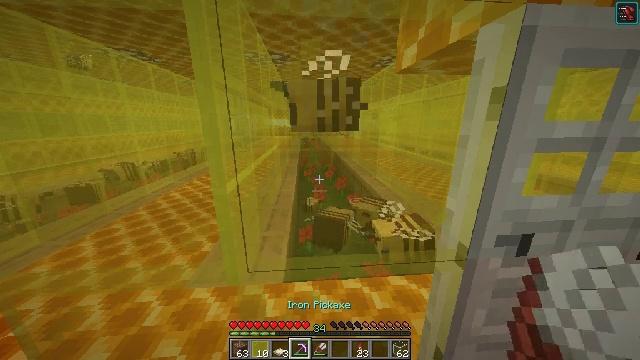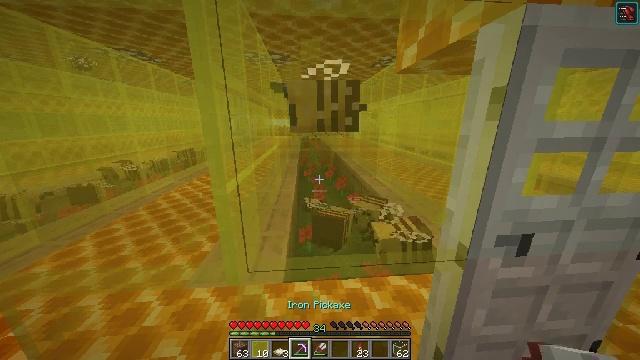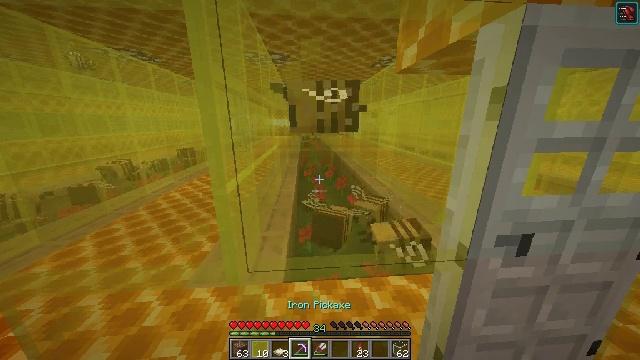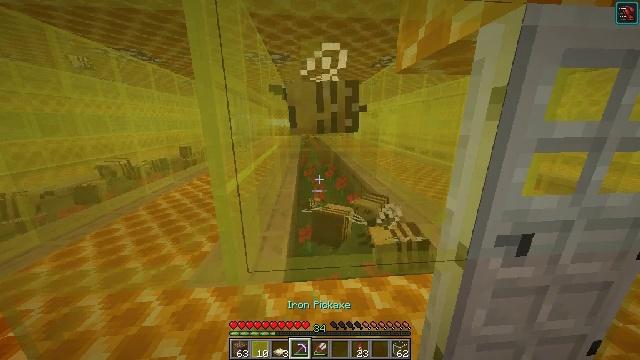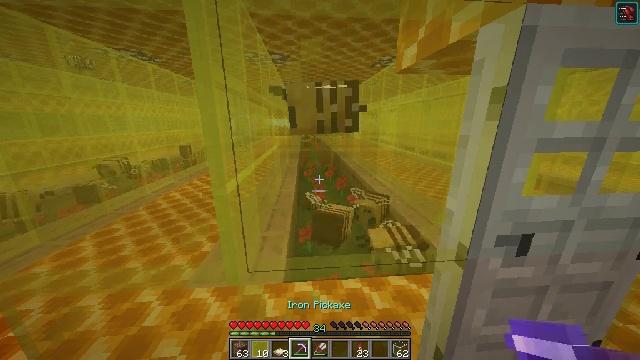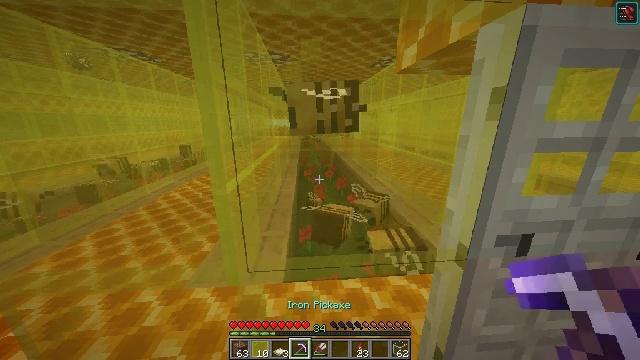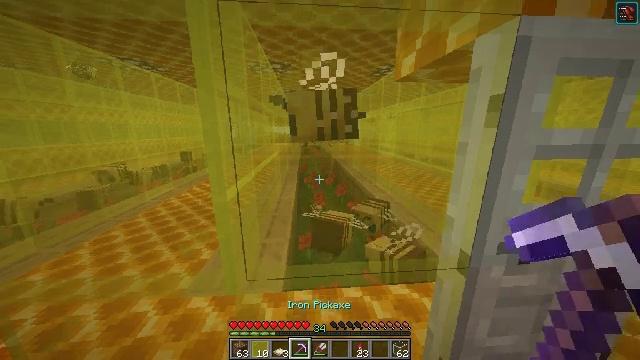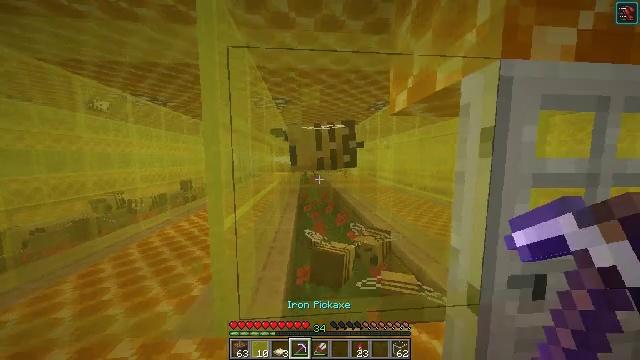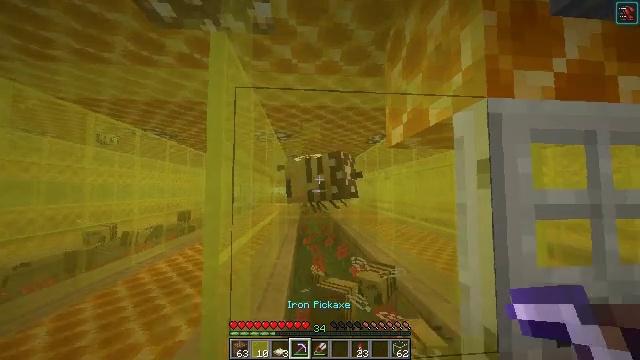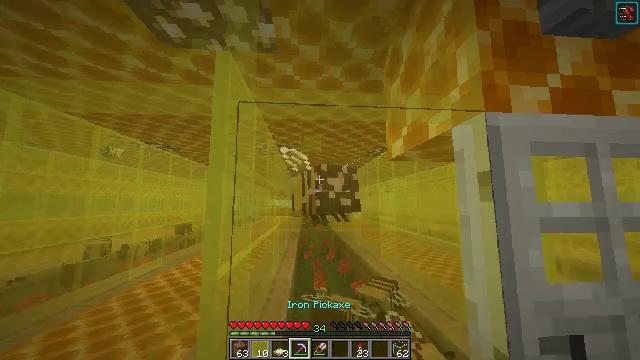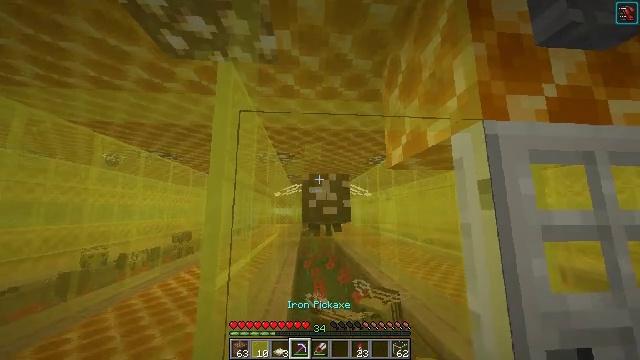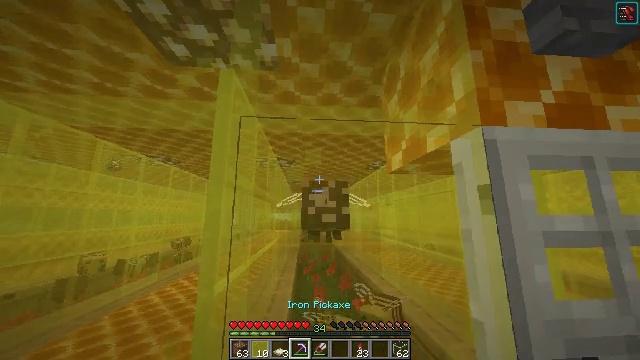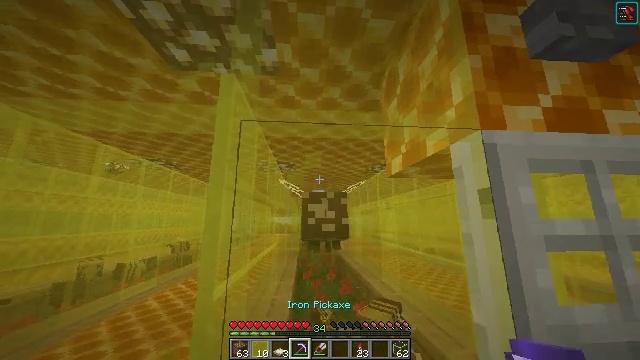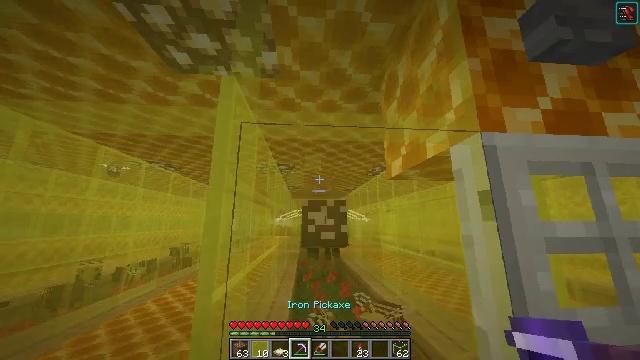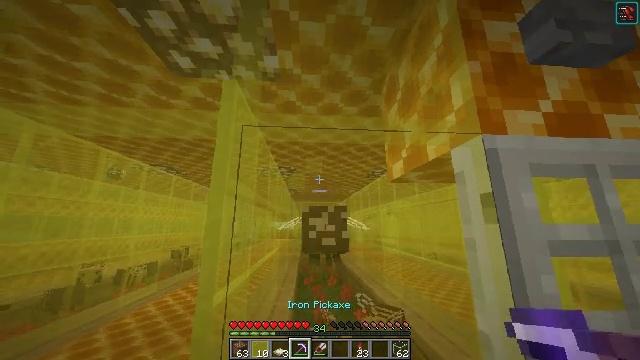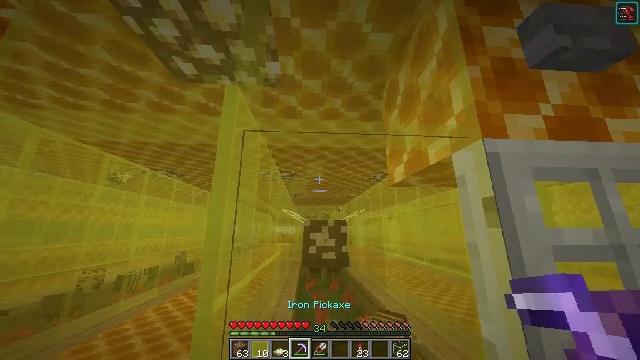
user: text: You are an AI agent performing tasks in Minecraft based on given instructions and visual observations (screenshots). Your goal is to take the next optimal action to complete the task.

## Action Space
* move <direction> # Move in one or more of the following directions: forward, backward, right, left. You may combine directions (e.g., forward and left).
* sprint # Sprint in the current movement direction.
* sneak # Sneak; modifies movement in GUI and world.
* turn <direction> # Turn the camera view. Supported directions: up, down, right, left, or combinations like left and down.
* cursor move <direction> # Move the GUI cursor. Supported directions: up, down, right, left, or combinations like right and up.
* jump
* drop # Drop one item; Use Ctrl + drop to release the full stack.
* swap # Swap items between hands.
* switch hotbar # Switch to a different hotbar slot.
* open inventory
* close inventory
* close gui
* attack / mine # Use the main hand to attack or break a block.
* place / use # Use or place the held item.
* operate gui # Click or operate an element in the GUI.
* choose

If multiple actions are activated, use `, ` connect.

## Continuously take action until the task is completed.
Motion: motion action
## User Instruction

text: Break the yellow stained glass.
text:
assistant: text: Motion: no_op
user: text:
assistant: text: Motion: no_op
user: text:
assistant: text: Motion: no_op
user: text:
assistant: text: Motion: no_op
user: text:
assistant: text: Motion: no_op
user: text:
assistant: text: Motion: turn up
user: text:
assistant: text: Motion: turn up
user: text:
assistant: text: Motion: turn up
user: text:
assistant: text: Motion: turn up
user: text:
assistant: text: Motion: turn up
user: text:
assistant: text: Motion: turn up
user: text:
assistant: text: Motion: turn up
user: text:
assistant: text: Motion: no_op
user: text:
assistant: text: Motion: no_op
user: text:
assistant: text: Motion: turn up
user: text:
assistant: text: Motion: no_op
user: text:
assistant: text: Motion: no_op
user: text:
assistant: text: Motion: no_op
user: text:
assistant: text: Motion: no_op
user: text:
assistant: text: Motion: no_op
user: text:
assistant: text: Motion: attack / mine
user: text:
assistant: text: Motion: attack / mine
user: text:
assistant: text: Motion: attack / mine
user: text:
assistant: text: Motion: attack / mine
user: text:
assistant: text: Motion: attack / mine
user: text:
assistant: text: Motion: attack / mine
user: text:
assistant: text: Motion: attack / mine
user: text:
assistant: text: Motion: attack / mine
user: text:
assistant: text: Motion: attack / mine
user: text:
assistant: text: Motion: attack / mine